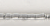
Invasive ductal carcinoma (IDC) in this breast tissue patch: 0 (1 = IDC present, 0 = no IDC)